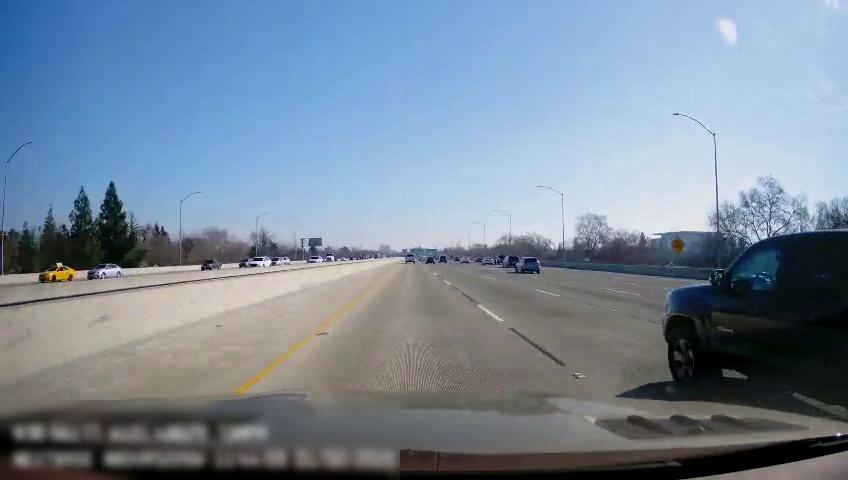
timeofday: Day
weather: Sunny
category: Drivable Space
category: Vehicles | Car
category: Vehicles | Car
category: Vehicles | Car
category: Vehicles | Car
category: Vehicles | Car
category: Vehicles | SUV
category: Vehicles | SUV
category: Drivable Space
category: Vehicles | Truck
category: Vehicles | Truck
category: Vehicles | SUV
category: Vehicles | Car
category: Vehicles | Truck
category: Vehicles | Car
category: Vehicles | Car
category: Lanes | Current Lane
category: Lanes | Current Lane
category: Lanes | Alternate Lane
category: Lanes | Alternate Lane
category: Traffic | Signs
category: Traffic | Signs